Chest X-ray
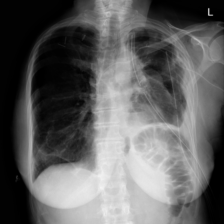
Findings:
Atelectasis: negative
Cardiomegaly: negative
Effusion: positive
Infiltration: negative
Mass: negative
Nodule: negative
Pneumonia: negative
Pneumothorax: positive
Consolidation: negative
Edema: negative
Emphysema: negative
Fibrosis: negative
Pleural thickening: negative
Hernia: negative